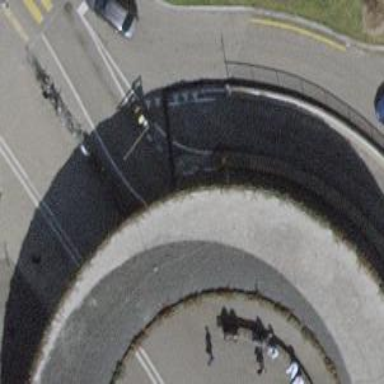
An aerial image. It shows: Lift gate barrier.